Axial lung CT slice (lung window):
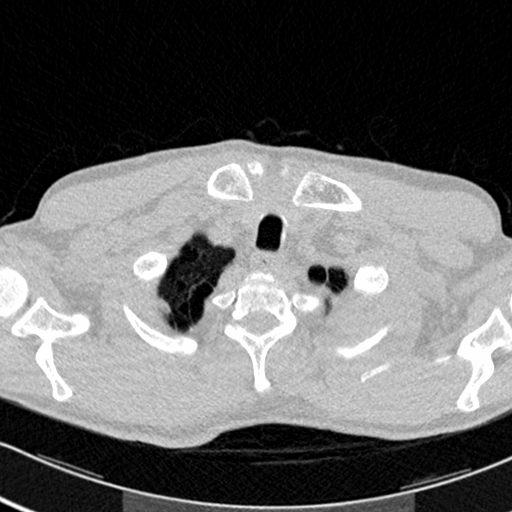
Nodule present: no